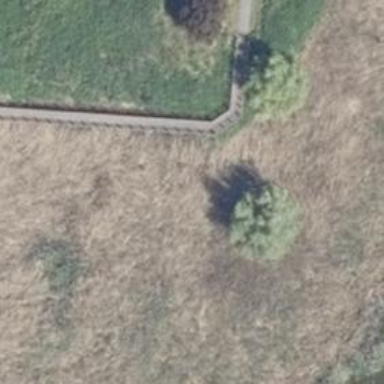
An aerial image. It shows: Path leading to bridge.